Aerial crown-view tile of a tropical tree (Barro Colorado Island, Panama), acquired 20250317:
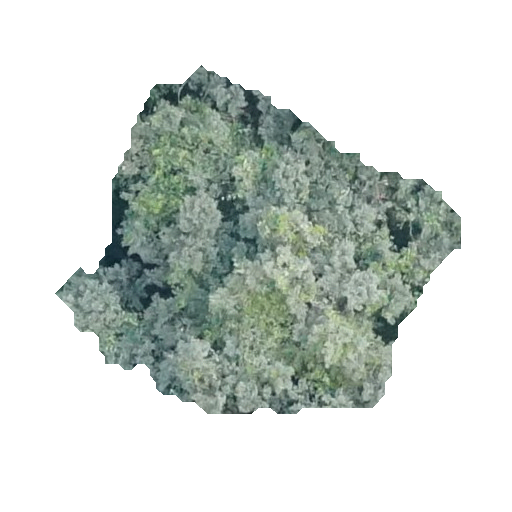
Species: Luehea seemannii
GBIF accepted scientific name: Luehea seemannii
Crown area: 131.742 m²